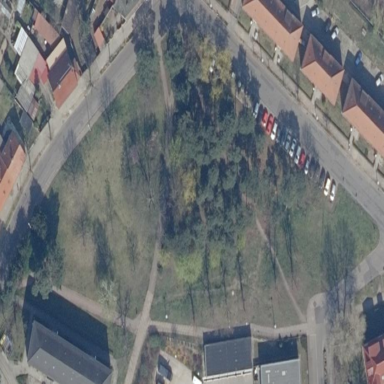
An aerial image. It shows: Lovely park for leisure and relaxation.